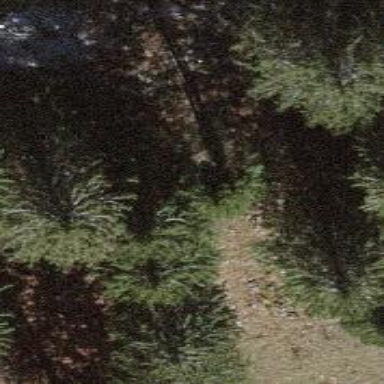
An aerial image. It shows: Needle-leaved tree in natural setting.